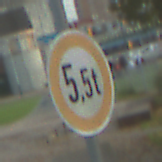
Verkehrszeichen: TatsaechlicheMasse
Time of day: MorningAfternoon
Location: Outdoor (Urban)
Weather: PartlyCloudy
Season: NotSpecified
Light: Natural